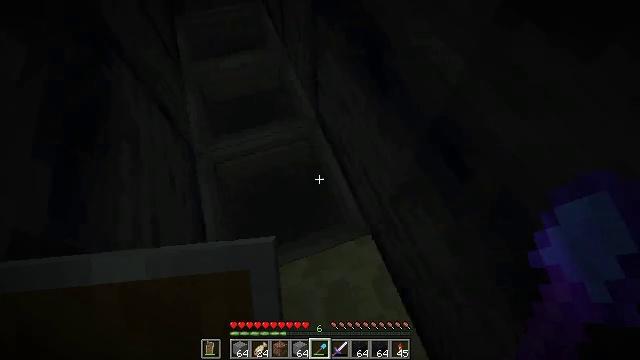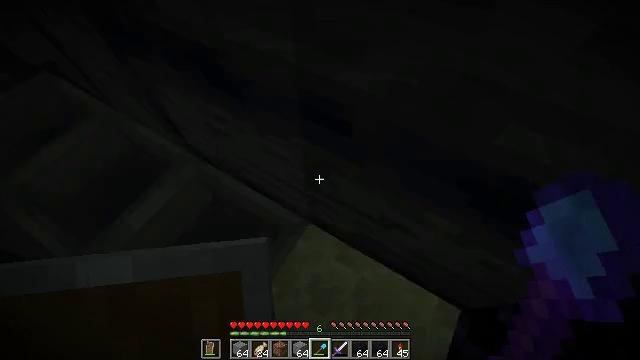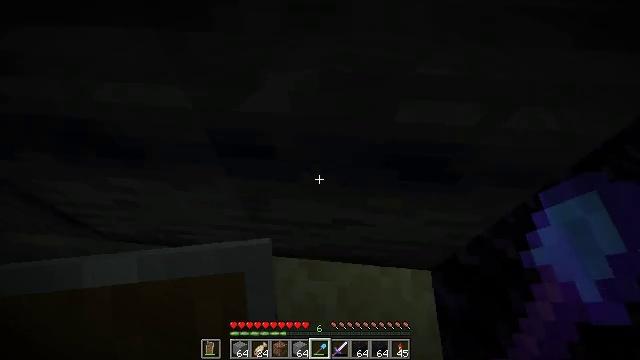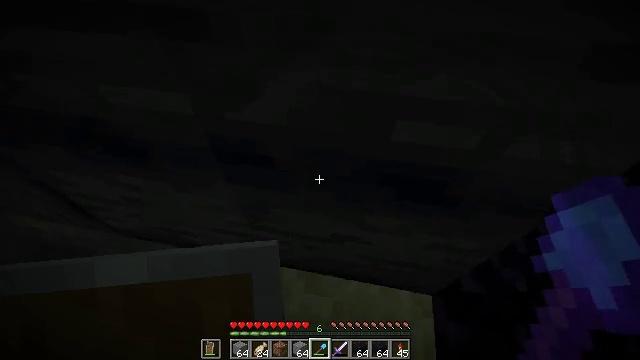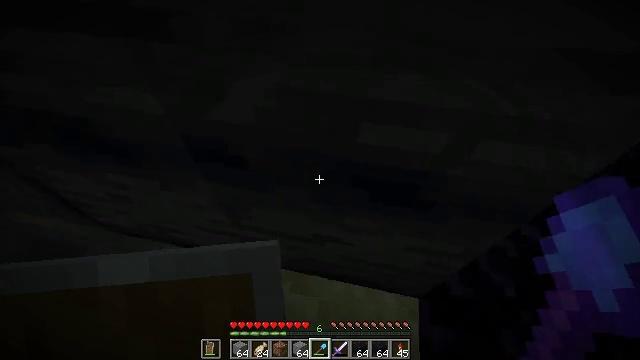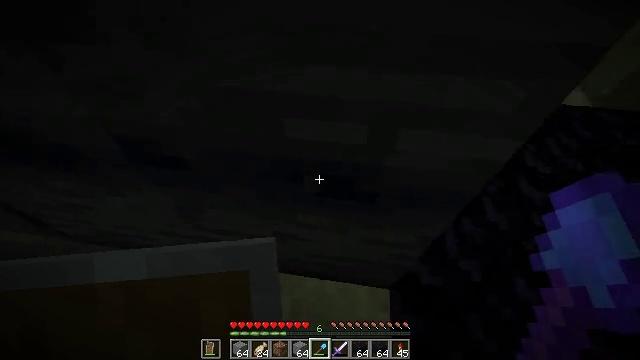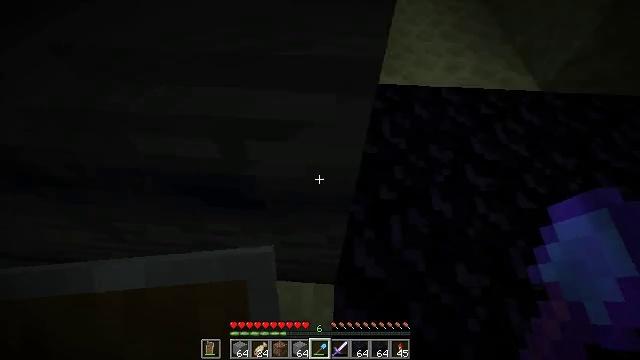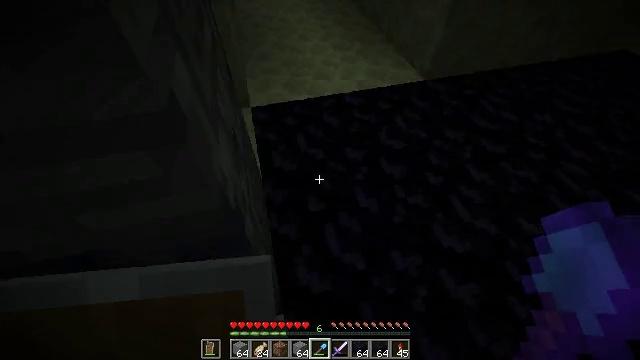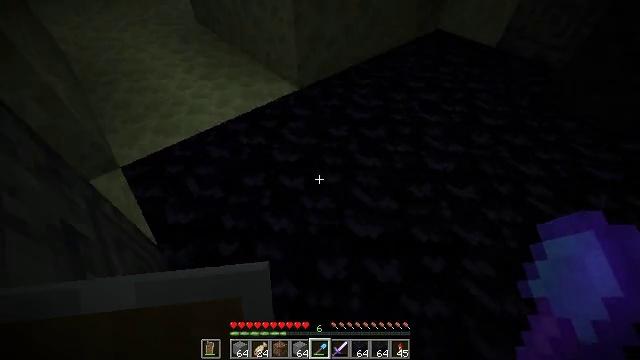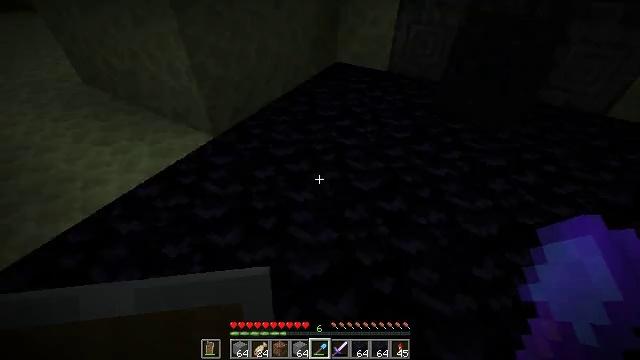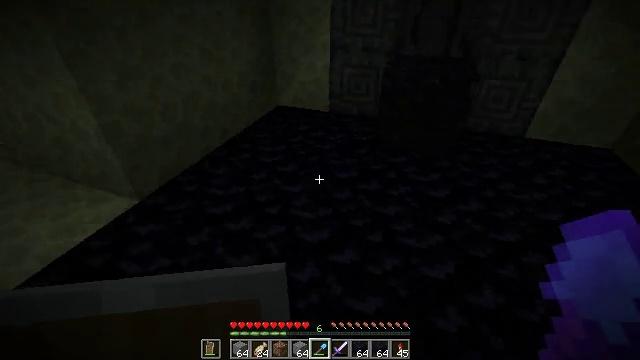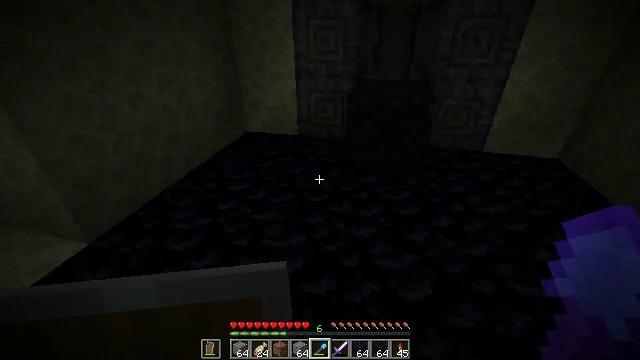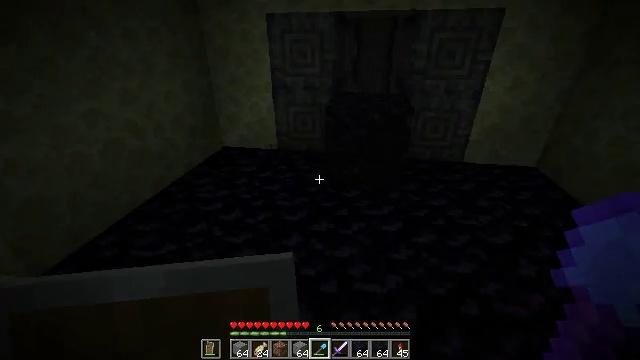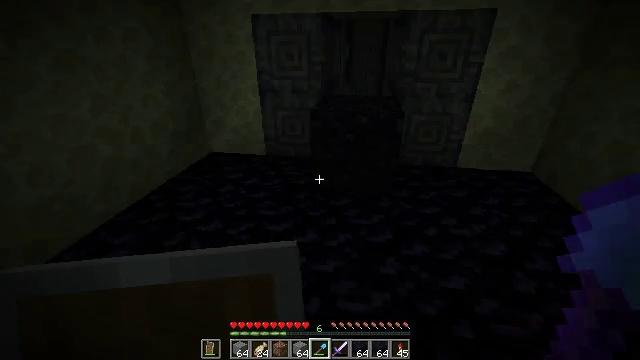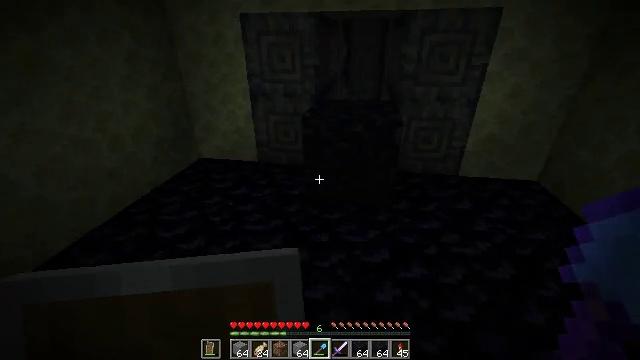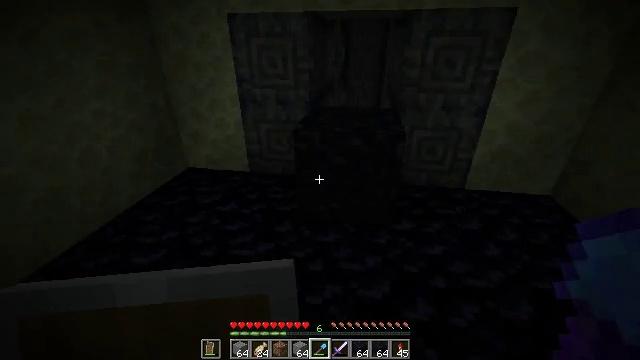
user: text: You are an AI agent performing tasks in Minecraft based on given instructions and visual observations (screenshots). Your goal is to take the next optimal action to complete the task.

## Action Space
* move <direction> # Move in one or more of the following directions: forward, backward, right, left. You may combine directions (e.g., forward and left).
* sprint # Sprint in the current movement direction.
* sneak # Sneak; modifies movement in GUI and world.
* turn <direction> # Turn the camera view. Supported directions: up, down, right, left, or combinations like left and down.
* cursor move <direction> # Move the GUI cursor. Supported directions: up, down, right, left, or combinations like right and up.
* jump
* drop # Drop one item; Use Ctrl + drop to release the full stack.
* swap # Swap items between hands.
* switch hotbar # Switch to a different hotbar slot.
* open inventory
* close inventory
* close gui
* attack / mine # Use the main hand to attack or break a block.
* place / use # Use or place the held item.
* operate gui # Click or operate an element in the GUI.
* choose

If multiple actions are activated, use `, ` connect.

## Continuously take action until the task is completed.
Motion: motion action
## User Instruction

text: Break the black concrete powder to collect it.
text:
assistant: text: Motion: turn right
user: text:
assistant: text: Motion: turn right and up
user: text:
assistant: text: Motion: move right, turn left and up
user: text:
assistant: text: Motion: move right, turn left
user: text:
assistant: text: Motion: move right, turn right
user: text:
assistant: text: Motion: move right, turn right and down
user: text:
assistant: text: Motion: move right, turn right and up
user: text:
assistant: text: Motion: move forward and move right, turn right and up
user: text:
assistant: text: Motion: move forward and move right, turn right and up
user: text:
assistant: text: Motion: move forward and move right, turn right and up
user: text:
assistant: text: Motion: move forward and move right, turn right and up
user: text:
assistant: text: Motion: move forward and move right, turn right and up
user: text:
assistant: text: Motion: move forward
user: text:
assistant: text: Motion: move forward
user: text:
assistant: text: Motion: move forward
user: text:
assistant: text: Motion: move forward
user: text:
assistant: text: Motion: move forward
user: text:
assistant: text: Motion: move forward
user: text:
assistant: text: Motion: move forward, turn right
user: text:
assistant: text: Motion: move forward, turn right
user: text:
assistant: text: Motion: move forward
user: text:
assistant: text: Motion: move forward
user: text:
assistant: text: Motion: move forward, attack / mine
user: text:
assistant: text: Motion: move forward, turn down, attack / mine
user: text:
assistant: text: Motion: move forward, turn right and down
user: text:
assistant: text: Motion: move forward
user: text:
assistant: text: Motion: move forward
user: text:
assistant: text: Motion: no_op